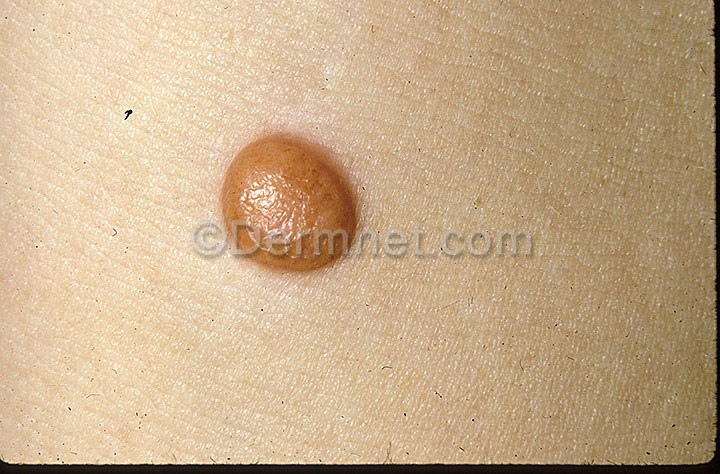
Disease: Melanoma Skin Cancer Nevi and Moles